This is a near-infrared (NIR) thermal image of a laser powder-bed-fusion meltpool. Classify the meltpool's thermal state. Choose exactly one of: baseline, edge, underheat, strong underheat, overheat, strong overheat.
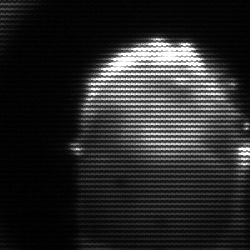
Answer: baseline